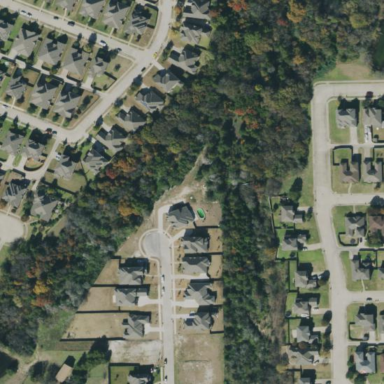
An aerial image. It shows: Grassy plot in zoning area.